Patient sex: M
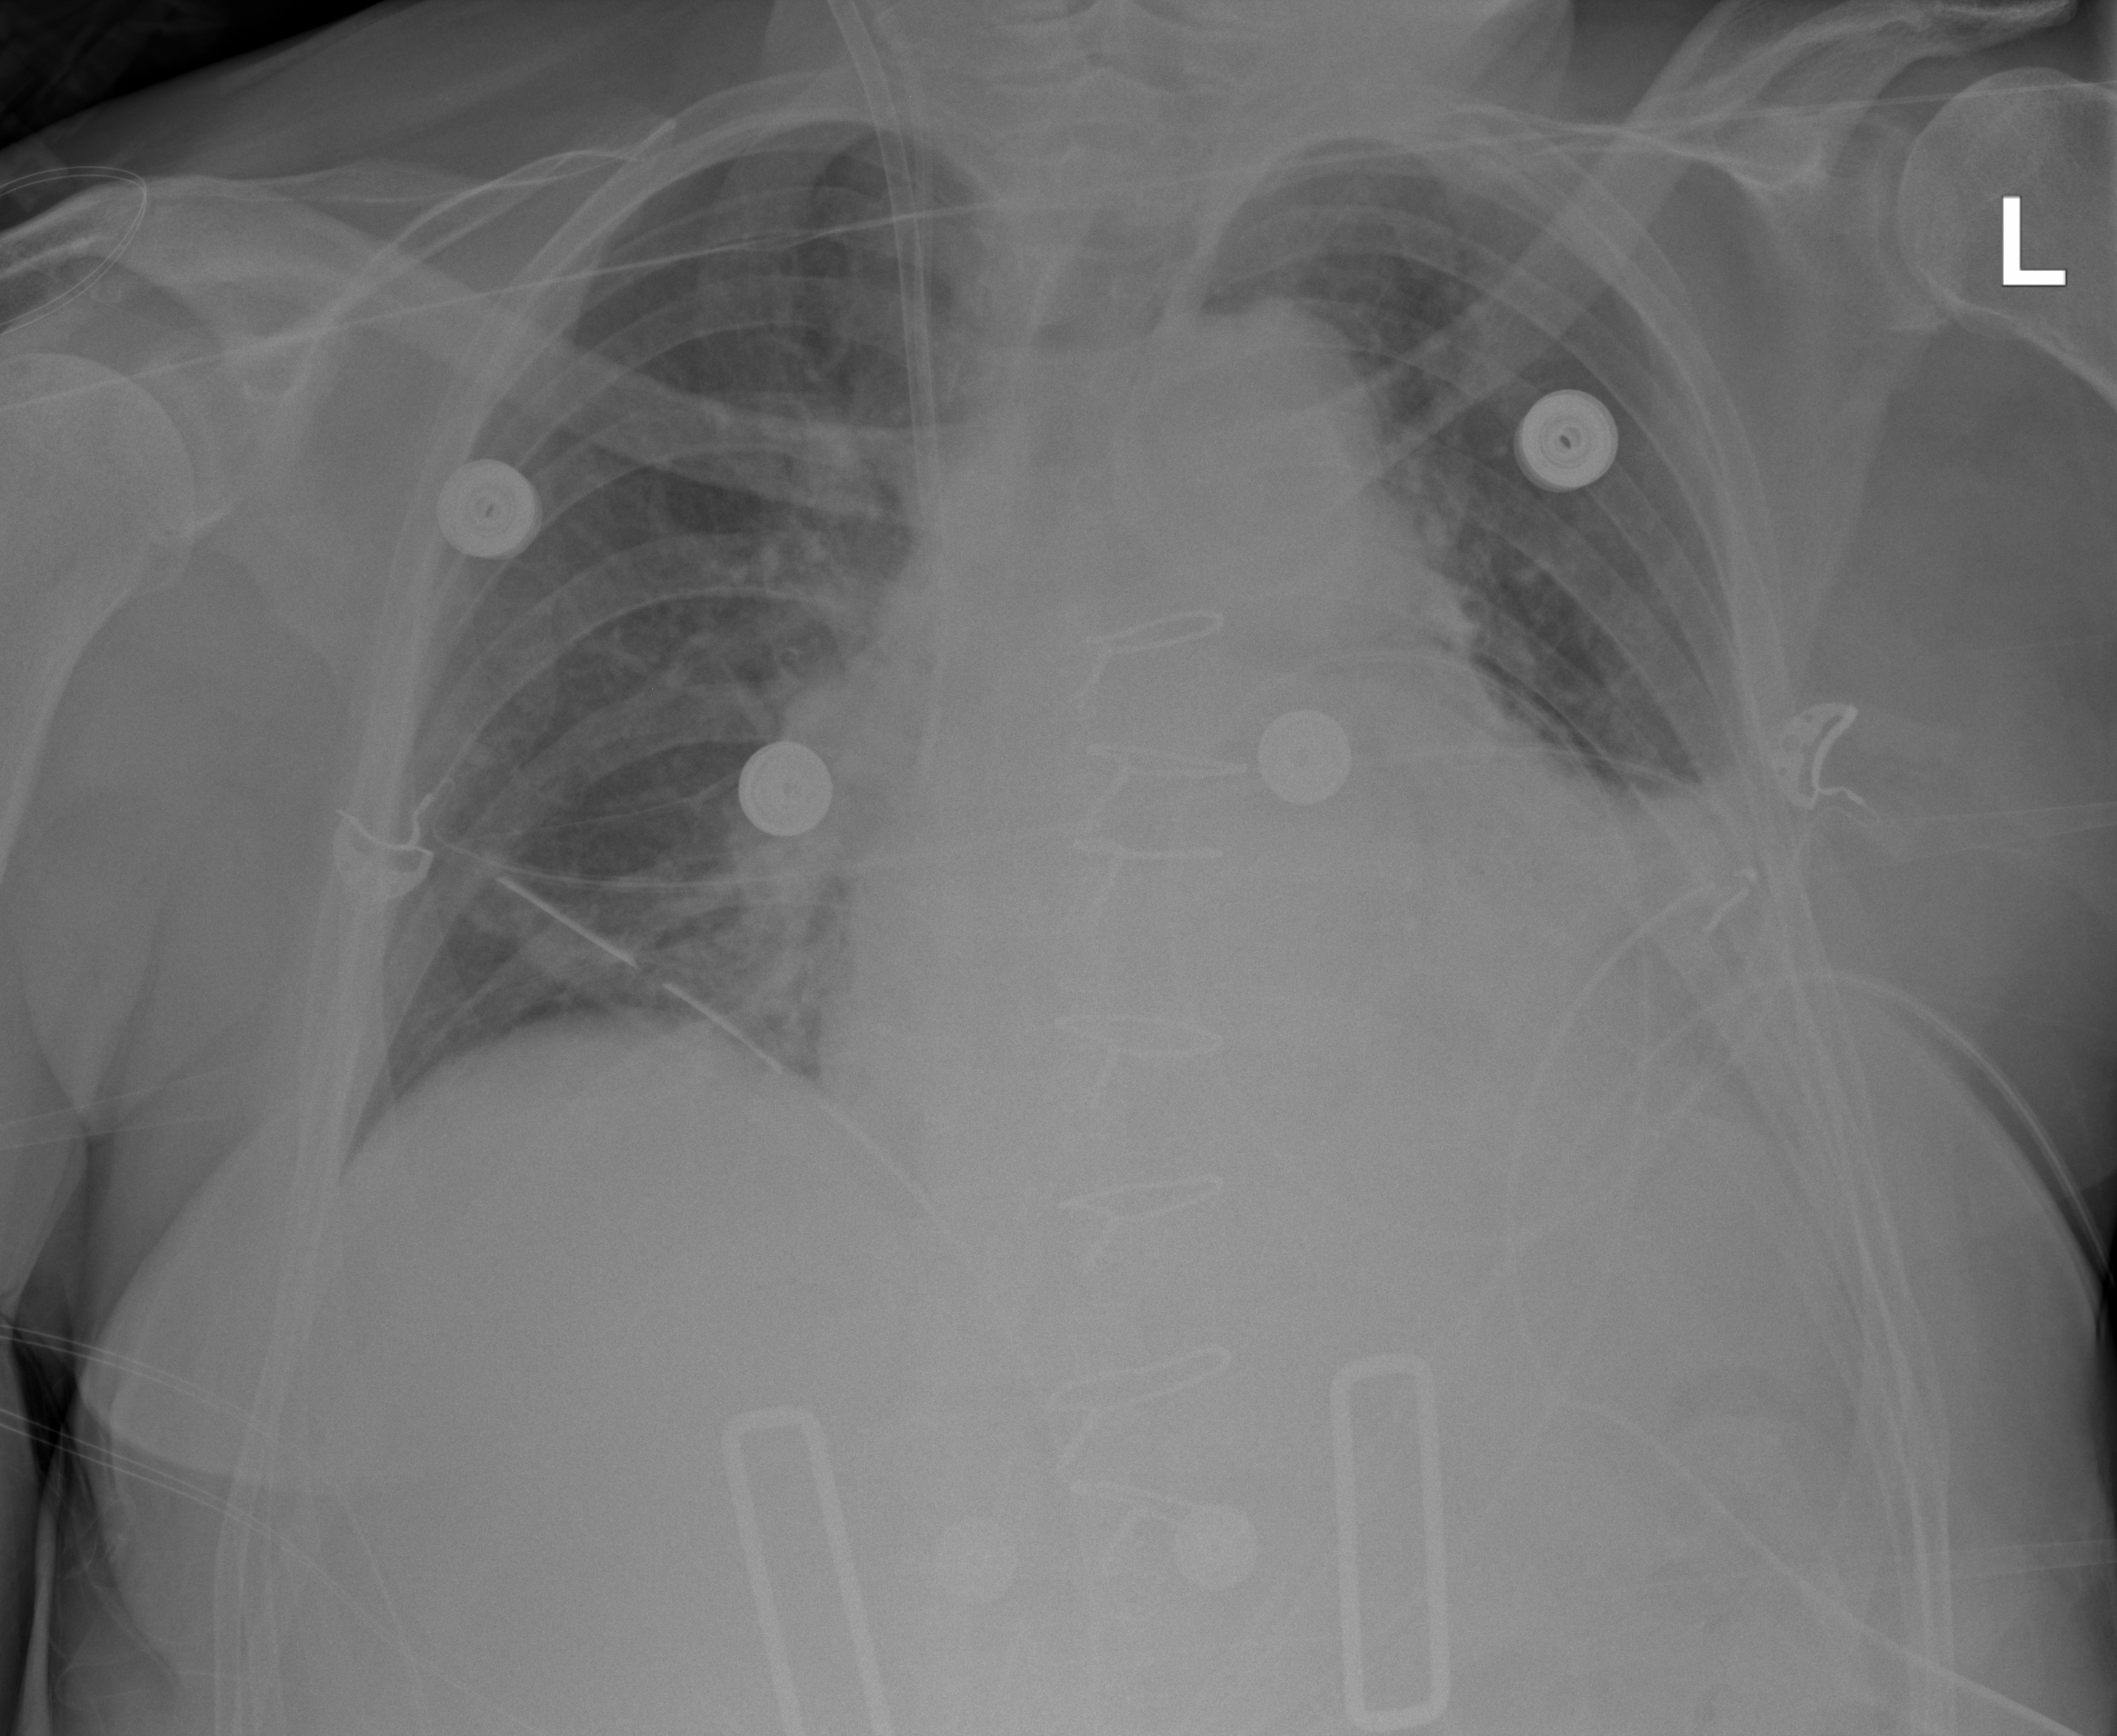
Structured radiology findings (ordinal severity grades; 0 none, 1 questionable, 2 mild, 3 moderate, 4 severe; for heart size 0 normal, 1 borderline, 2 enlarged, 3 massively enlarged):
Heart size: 2
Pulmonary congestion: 1
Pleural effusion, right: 0
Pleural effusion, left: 2
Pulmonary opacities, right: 2
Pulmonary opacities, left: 2
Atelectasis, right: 2
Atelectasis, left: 2